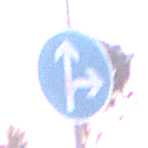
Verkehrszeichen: VorgeschriebeneFahrtrichtungGeradeausOderRechts
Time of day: SunriseSunset
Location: Outdoor (Nature)
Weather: Clear
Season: NotSpecified
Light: Natural